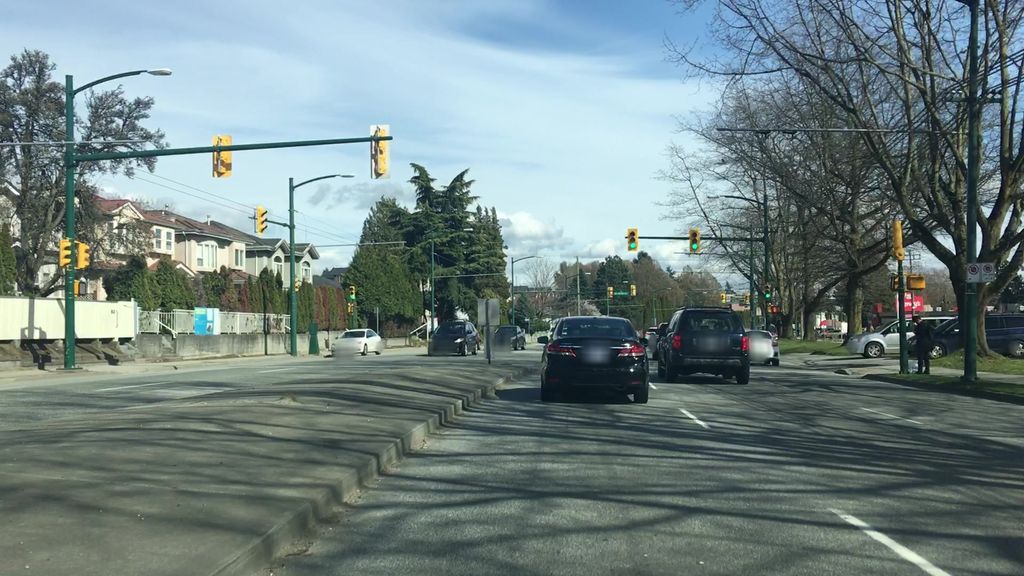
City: vancouver